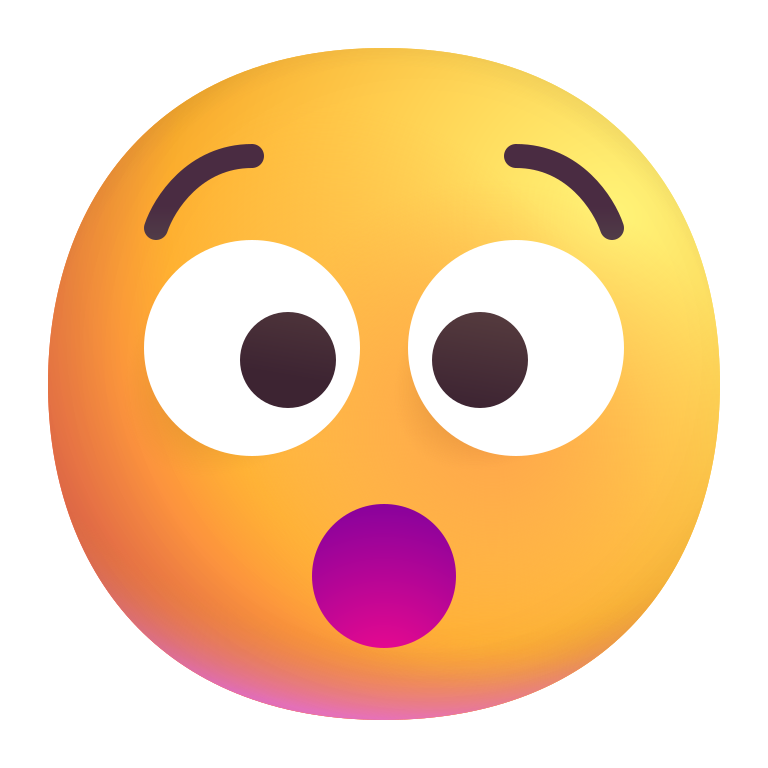
hushed face color